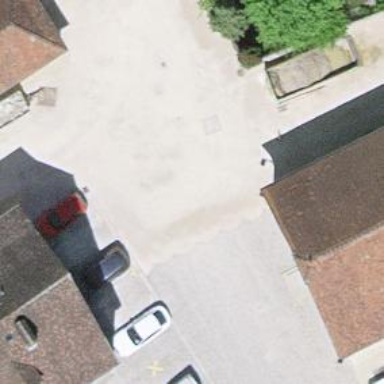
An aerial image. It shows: Living street with sett surface.